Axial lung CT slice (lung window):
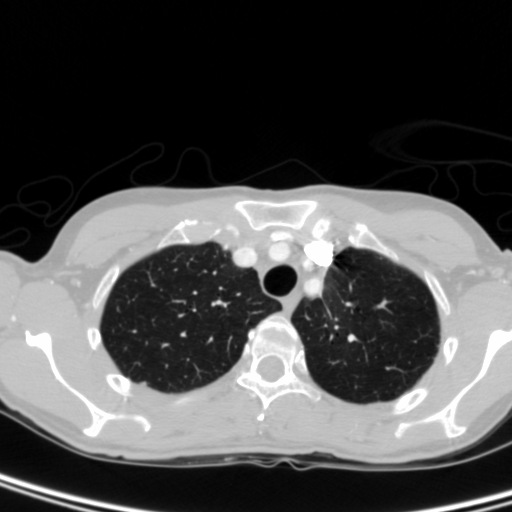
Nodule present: no